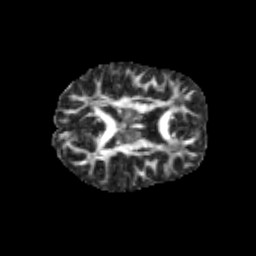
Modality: FA
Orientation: axial
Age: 12
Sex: female
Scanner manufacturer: siemens
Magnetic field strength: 3 T
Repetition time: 3.8 s
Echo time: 0.07 s